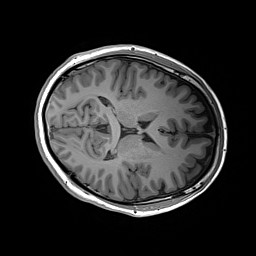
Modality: T1w
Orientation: axial
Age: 26
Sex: male
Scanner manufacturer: siemens
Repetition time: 2.2 s
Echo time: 0.00244 s